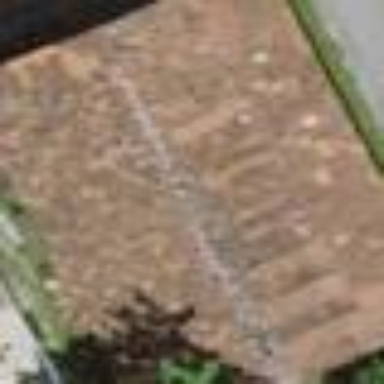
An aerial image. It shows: Bakehouse building.